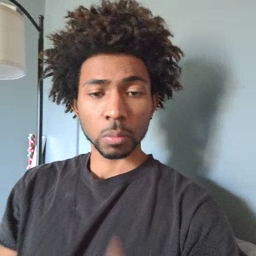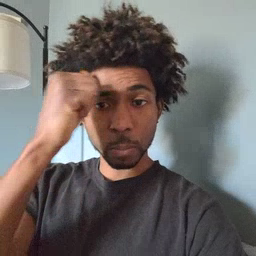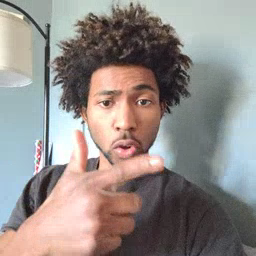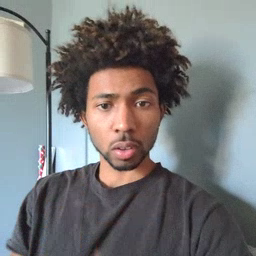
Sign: brother